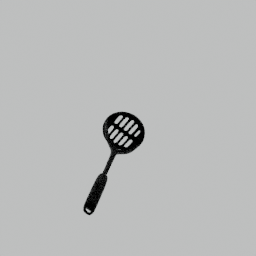
Label: tools